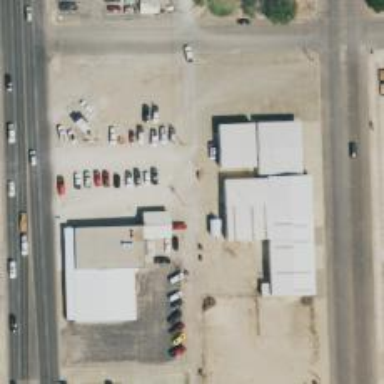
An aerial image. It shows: Alleyway designated as service road.